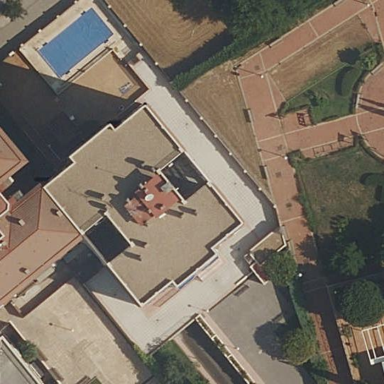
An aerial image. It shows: Residential building.